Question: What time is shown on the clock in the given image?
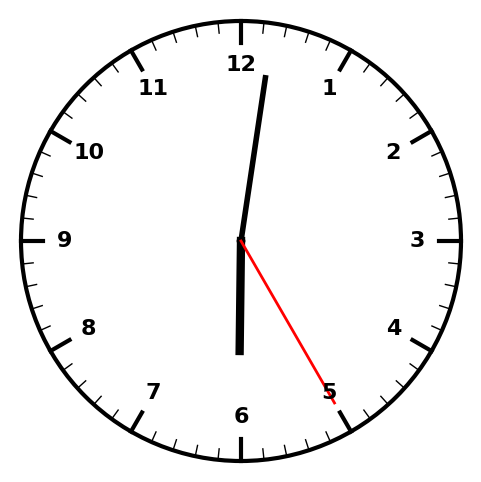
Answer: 06:01:25